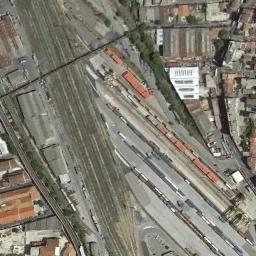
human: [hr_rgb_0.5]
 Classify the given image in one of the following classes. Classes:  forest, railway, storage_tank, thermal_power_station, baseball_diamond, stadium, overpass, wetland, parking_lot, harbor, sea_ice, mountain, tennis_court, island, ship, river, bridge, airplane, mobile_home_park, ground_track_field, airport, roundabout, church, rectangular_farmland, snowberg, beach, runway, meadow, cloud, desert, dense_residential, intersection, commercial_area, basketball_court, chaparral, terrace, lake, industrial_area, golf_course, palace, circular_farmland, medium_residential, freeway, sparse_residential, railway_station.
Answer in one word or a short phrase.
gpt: railway_station